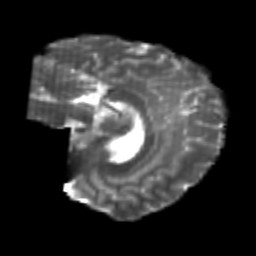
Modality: T2w
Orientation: sagittal
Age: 22
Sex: female
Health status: healthy
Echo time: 0.074 s